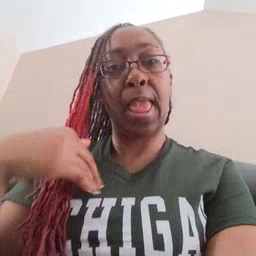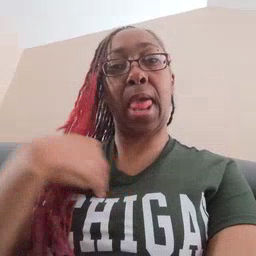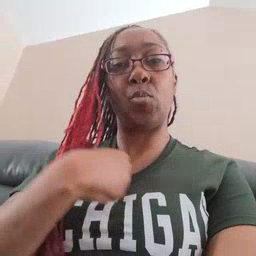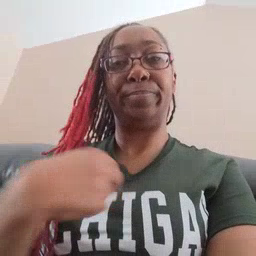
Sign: animal